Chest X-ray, PA view. Patient: 44 years old, sex F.
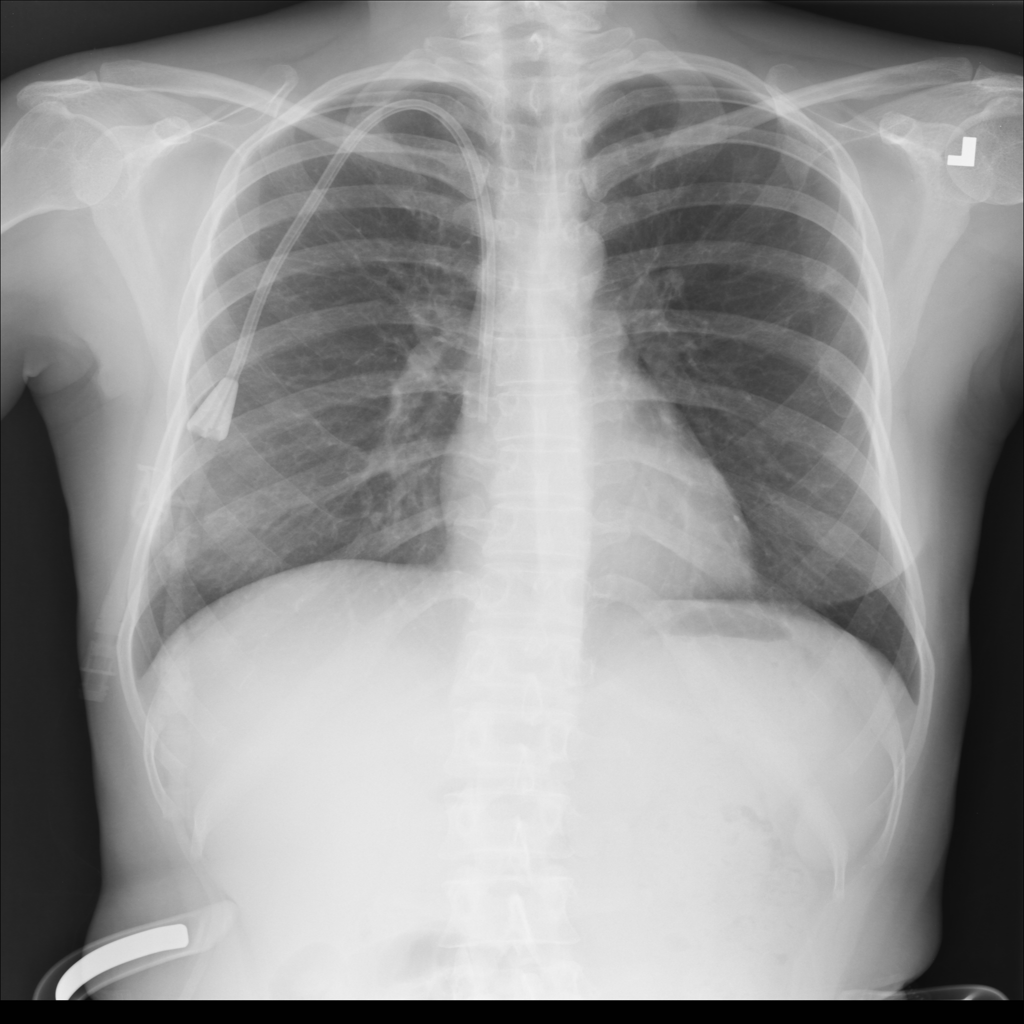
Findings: Infiltration